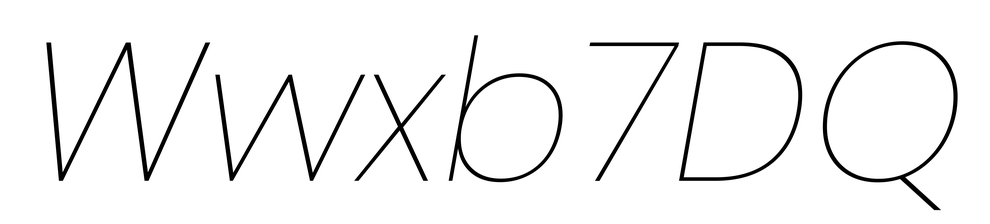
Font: Poppins-ThinItalic